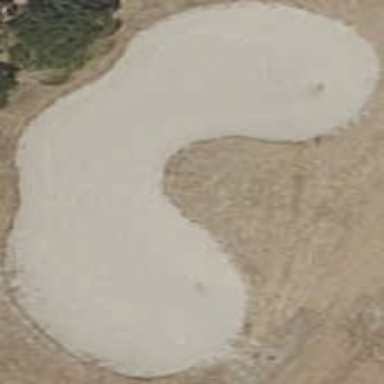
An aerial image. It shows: Bunker on golf course.